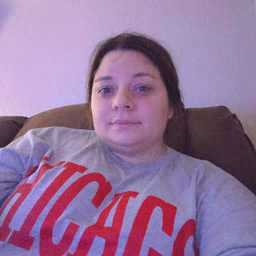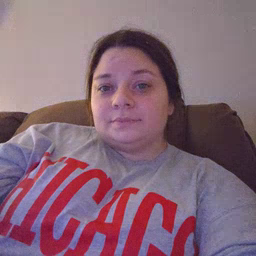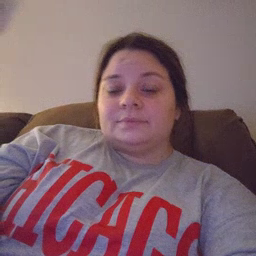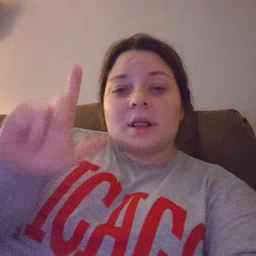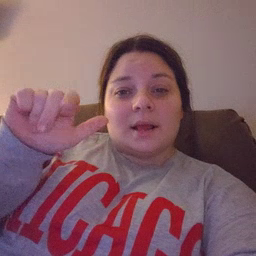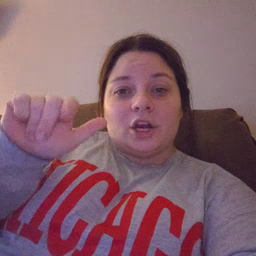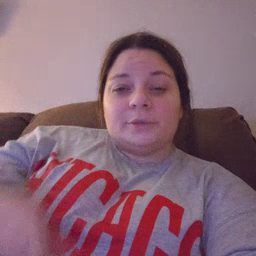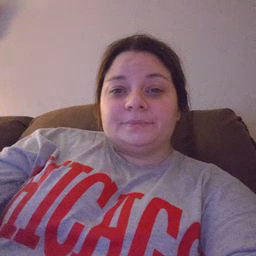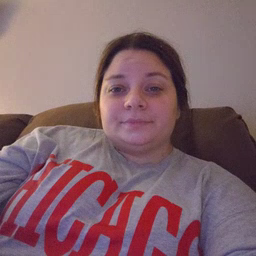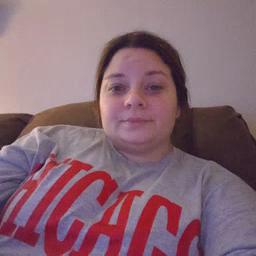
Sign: later